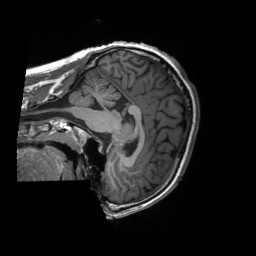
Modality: T1w
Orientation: sagittal
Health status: healthy
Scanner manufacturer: siemens
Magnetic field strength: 3 T
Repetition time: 2.3 s
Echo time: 0.00228 s